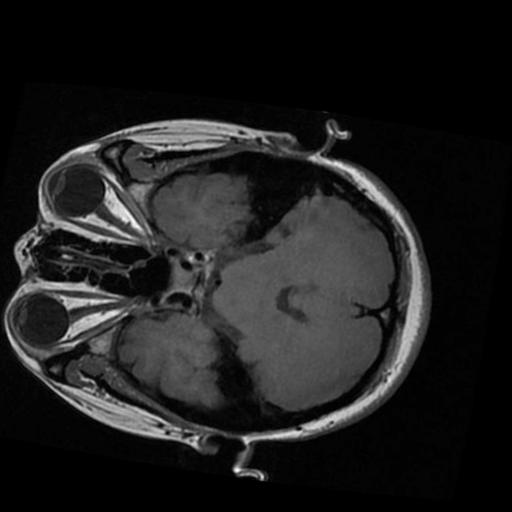
Label: brain_tumor